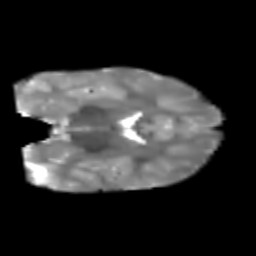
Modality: T2w
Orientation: coronal
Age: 7
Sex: male
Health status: healthy